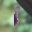
Label: 1